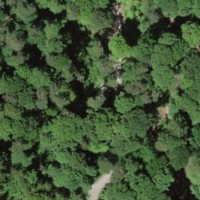
EUNIS habitat code: 41
Species observed at this site:
Symphoricarpos albus